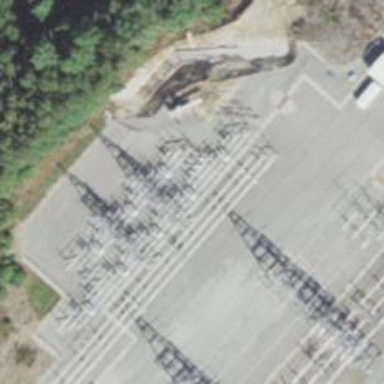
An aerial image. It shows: Switch for power supply.